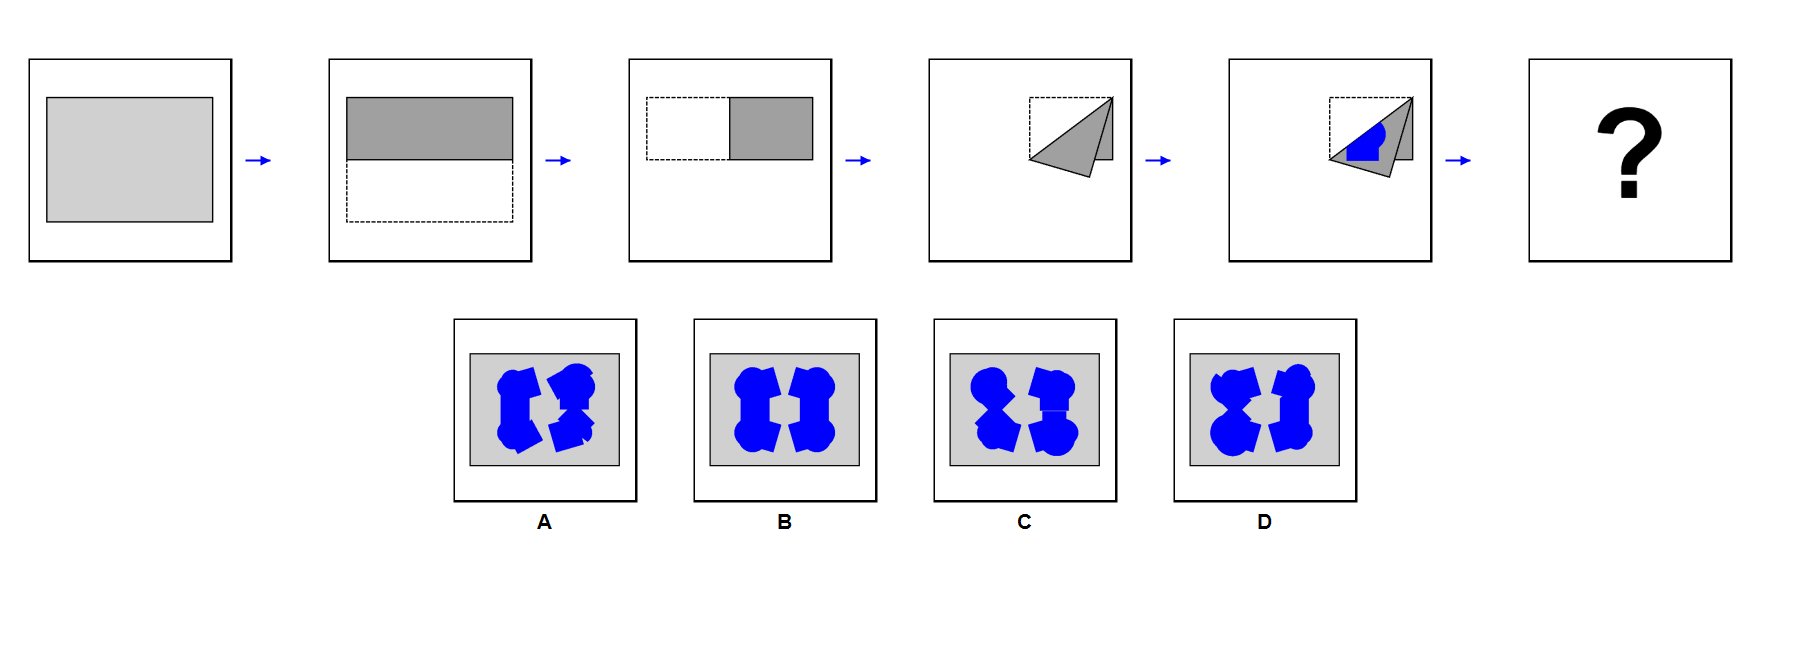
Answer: B